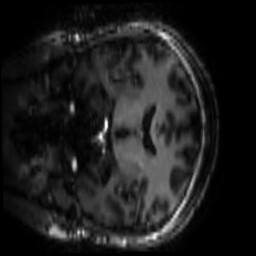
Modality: T1w
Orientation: coronal
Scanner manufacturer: siemens
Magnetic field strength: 6.98 T
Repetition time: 2.6 s
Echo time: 0.00291 s